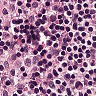
Metastatic tissue present: no